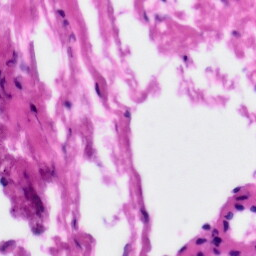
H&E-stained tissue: Tonsil